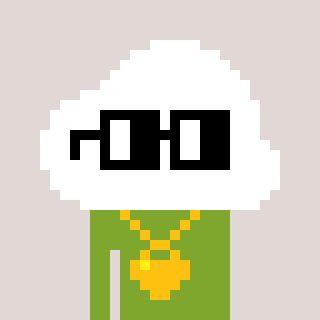
a pixel art character with square black glasses, a cloud-shaped head and a slimegreen-colored body on a warm background